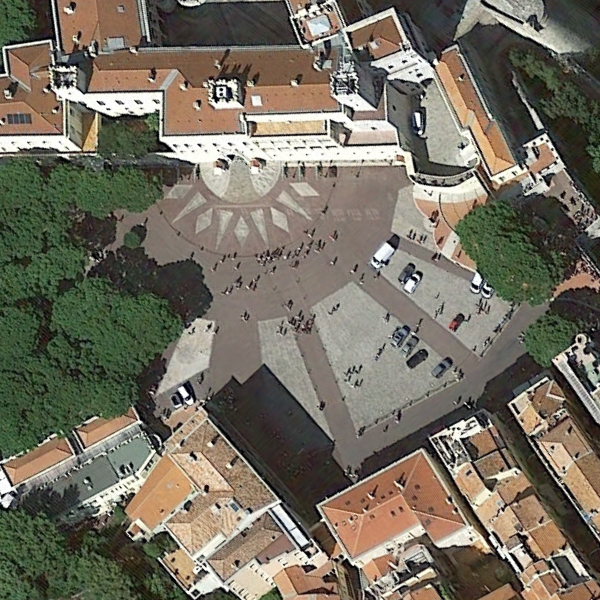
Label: Square